Question: In trying to setup auto completion for C using <URL> in vim, and so far, when I'm inside a .c file, I kind of get auto completion when I hit . However it only displays some symbols.

The project structure is very simple:
'''
$ tree -ap
.
+-- [-rwxrw-r--] .clang_complete
+-- [-rwxrw-r--] makefile
+-- [drwxrw-r--] src
+-- [-rwxrw-r--] FlightControl.c
1 directory, 3 files
'''
I tried creating the .clang_complete file inside the project folder, that contains the following:
'''
-I/.../Libraries/xpSDK/CHeaders/XPLM
'''
I double checked the path to the XPLM headers, and it is correct.
Any ideas whats wrong?
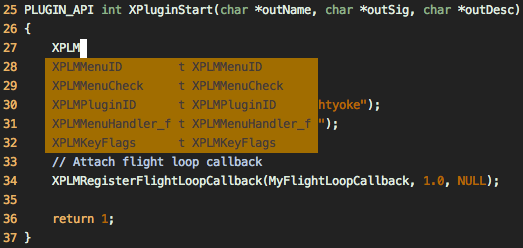
Answer: During completion 'libclang' tries to do its best by ignoring errors to present a user with the longest list of matches. I guess that you don't have 'XPLM_API' macro defined. As it is used to declare every function in headers, you won't see any functions in completion list. Looking at defines in 'XPLMDefs.h' I think that 'libclang' gets 'Platform not defined!' error (maybe even several times).
It should work if you define your platform for completion, I did this by adding '-DLIN' to '.clang_complete' file and completion works now.
So it doesn't seem to be an issue of vim or 'clang_complete', though it'd be nice to have a warning in such case.